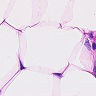
Metastatic tissue present: no